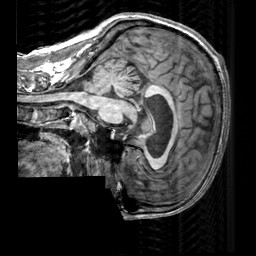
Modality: T1w
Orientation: sagittal
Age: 40
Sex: male
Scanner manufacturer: siemens
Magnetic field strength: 3 T
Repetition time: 2.3 s
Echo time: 0.00303 s